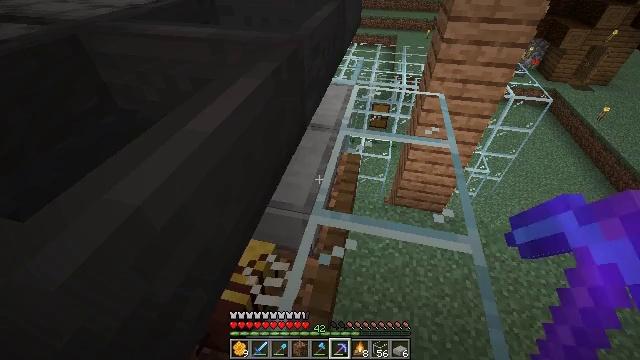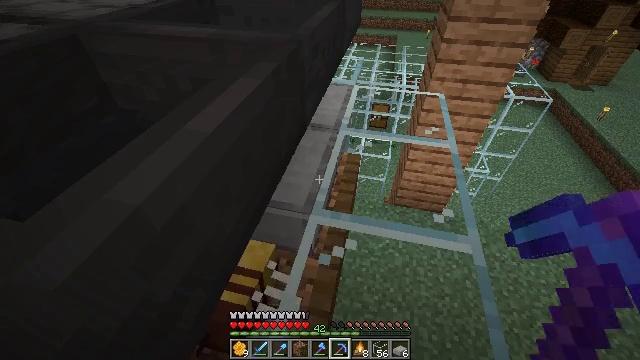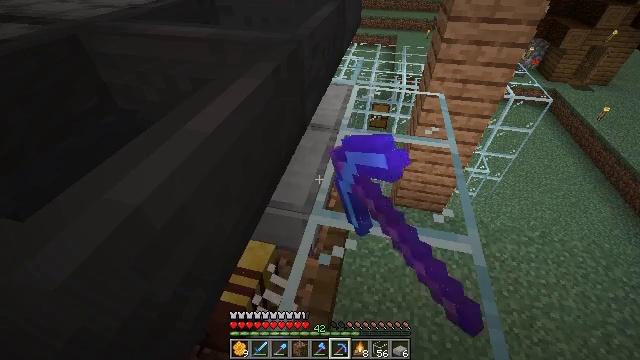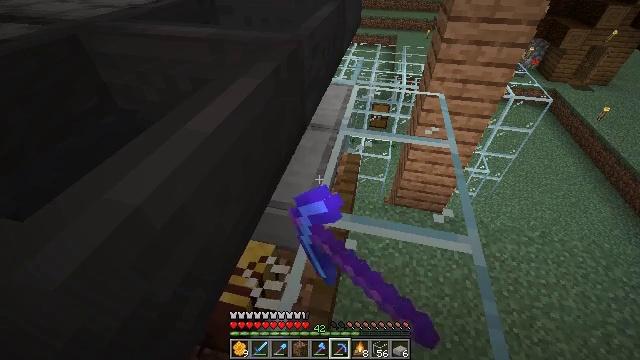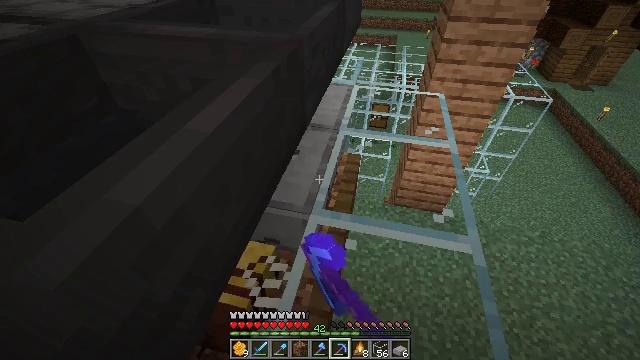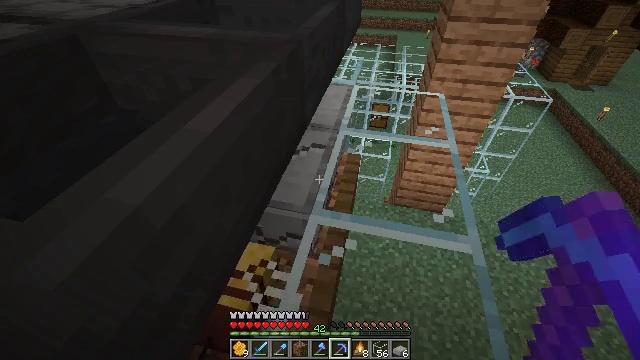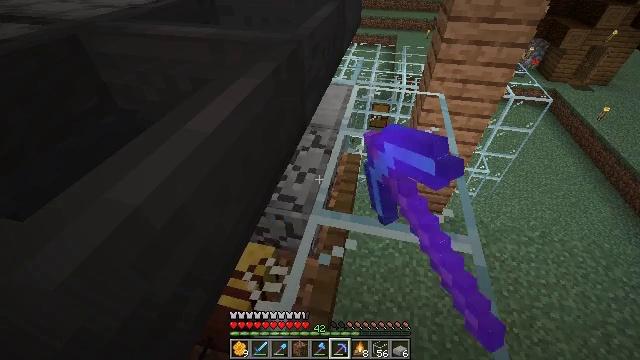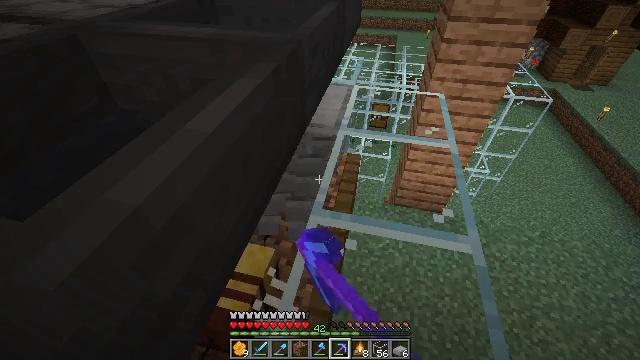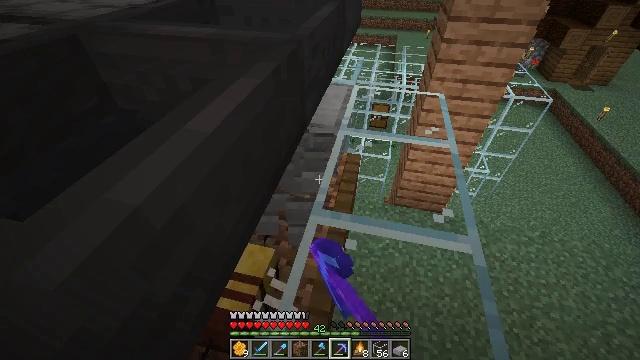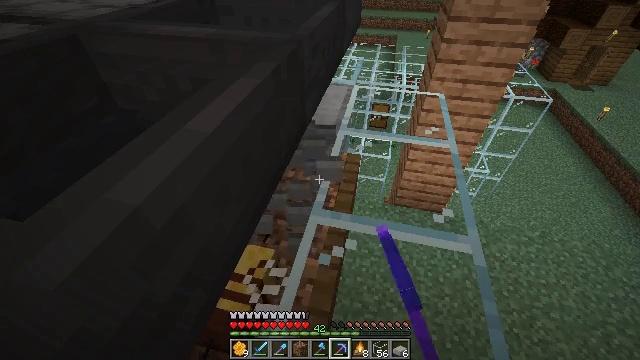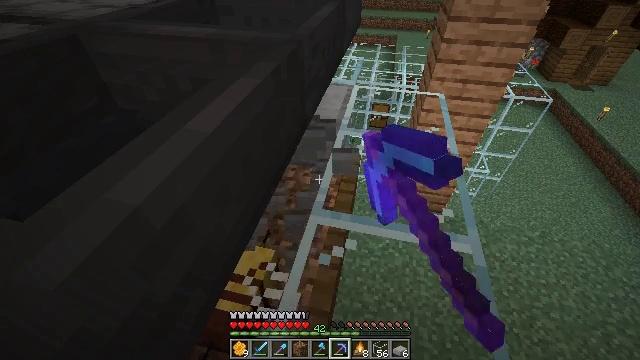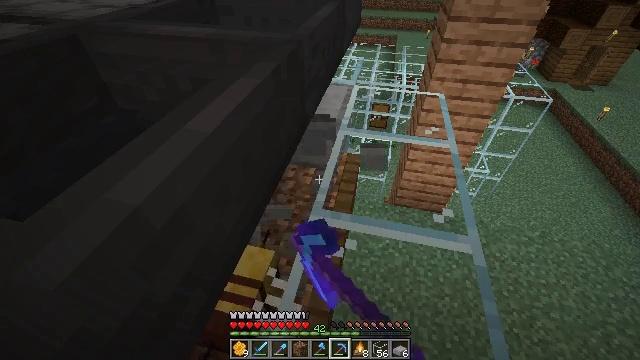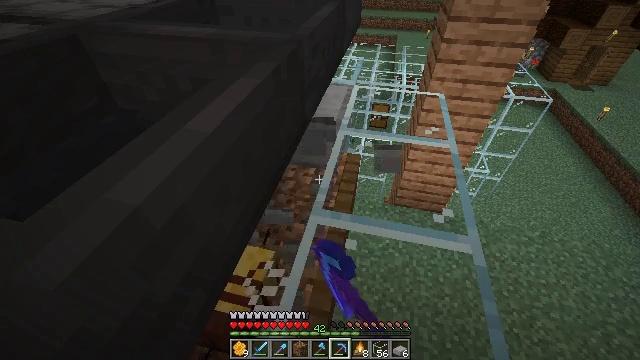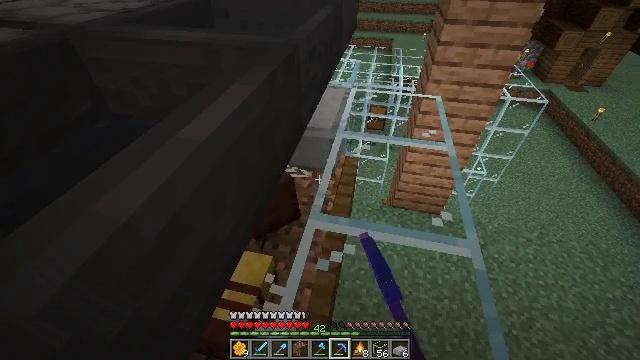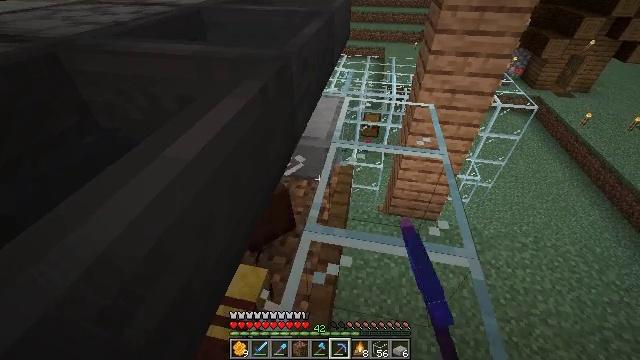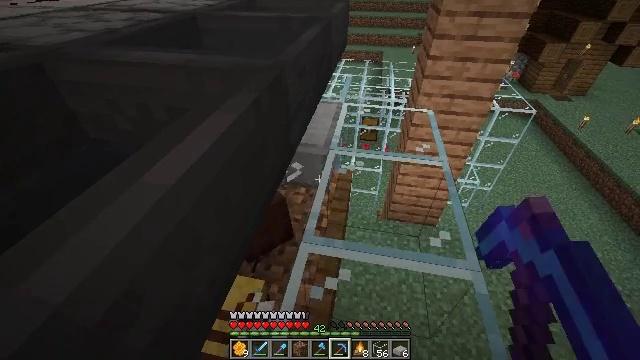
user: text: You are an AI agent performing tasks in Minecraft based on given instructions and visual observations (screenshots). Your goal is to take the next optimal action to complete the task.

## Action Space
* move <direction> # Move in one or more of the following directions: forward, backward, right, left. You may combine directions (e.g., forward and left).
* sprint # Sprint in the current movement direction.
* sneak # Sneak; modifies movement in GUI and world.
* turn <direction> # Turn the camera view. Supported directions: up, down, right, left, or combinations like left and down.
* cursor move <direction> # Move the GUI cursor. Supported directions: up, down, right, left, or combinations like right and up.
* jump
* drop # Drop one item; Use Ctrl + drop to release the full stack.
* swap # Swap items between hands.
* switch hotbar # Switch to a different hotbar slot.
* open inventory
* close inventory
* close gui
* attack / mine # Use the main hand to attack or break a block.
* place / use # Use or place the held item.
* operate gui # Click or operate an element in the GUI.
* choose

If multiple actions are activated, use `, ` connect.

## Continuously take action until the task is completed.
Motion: motion action
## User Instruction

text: Break the smooth stone slab to reuse it.
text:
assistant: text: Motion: sneak, attack / mine
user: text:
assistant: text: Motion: sneak, attack / mine
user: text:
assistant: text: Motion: sneak, attack / mine
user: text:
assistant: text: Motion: sneak, attack / mine
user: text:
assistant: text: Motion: sneak, attack / mine
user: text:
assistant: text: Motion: sneak, attack / mine
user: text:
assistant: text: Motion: sneak, attack / mine
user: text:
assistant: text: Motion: sneak, attack / mine
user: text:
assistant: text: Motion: sneak, attack / mine
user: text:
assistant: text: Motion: sneak, attack / mine
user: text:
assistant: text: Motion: sneak
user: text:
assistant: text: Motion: sneak
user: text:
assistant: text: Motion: move forward, sneak
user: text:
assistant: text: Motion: move forward, sneak, turn right and up
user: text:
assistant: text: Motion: move forward, sneak
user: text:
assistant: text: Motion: move forward, sneak
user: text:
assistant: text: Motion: move forward, sneak
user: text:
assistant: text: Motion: move forward, sneak
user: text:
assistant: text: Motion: move forward, sneak
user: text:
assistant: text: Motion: move forward, sneak
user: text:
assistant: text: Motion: move forward, sneak
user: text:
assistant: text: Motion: move forward, sneak
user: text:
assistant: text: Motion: sneak
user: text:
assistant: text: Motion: sneak
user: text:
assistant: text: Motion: sneak
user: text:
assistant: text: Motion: sneak
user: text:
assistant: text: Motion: sneak
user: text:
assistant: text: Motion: sneak
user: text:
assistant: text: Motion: sneak, attack / mine
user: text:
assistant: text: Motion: sneak, attack / mine